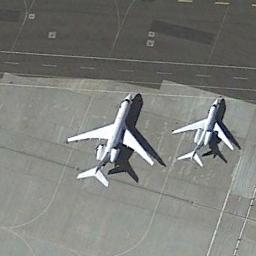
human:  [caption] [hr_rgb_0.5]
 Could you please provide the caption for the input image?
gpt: Two planes are parked on the runway .

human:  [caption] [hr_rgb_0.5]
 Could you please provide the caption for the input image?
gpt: There are two planes of different sizes on a clearing .

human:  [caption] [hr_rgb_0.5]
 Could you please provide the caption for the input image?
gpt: Here are two white aircraft, One of which is twice times as large as the other .

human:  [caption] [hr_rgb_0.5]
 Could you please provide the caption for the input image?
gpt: A small plane and a big plane parked on the open area with some white marks .

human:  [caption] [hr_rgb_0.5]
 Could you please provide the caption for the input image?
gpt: Two planes are in the parking lot .